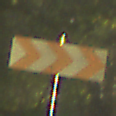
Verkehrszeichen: RichtungstafelnInKurvenGrossLinks
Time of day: SunriseSunset
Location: Outdoor (Nature)
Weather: PartlyCloudy
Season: NotSpecified
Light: Natural